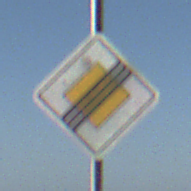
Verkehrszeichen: EndeVorfahrtsstrasse
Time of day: MorningAfternoon
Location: Outdoor (Urban)
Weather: Clear
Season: NotSpecified
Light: Natural